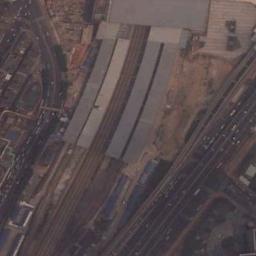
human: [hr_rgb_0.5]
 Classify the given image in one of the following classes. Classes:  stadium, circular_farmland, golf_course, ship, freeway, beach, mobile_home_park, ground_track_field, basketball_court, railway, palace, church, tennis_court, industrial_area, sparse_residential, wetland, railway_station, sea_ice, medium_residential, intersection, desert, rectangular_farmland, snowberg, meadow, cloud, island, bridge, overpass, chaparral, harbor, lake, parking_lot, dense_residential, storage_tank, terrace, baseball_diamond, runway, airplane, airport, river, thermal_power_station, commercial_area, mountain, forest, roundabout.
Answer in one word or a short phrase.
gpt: railway_station